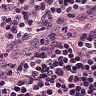
Metastatic tissue present: no